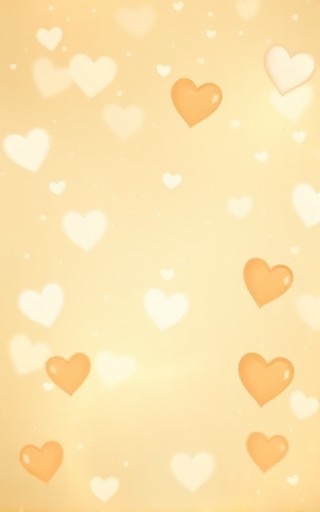
Category: Anniversary